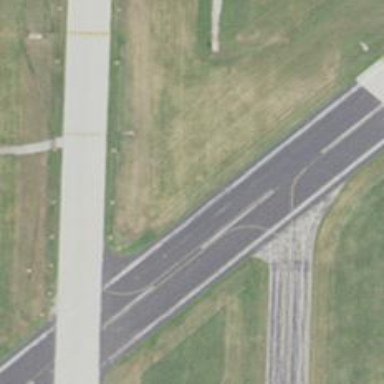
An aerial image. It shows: Image of taxiway at airport.